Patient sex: M
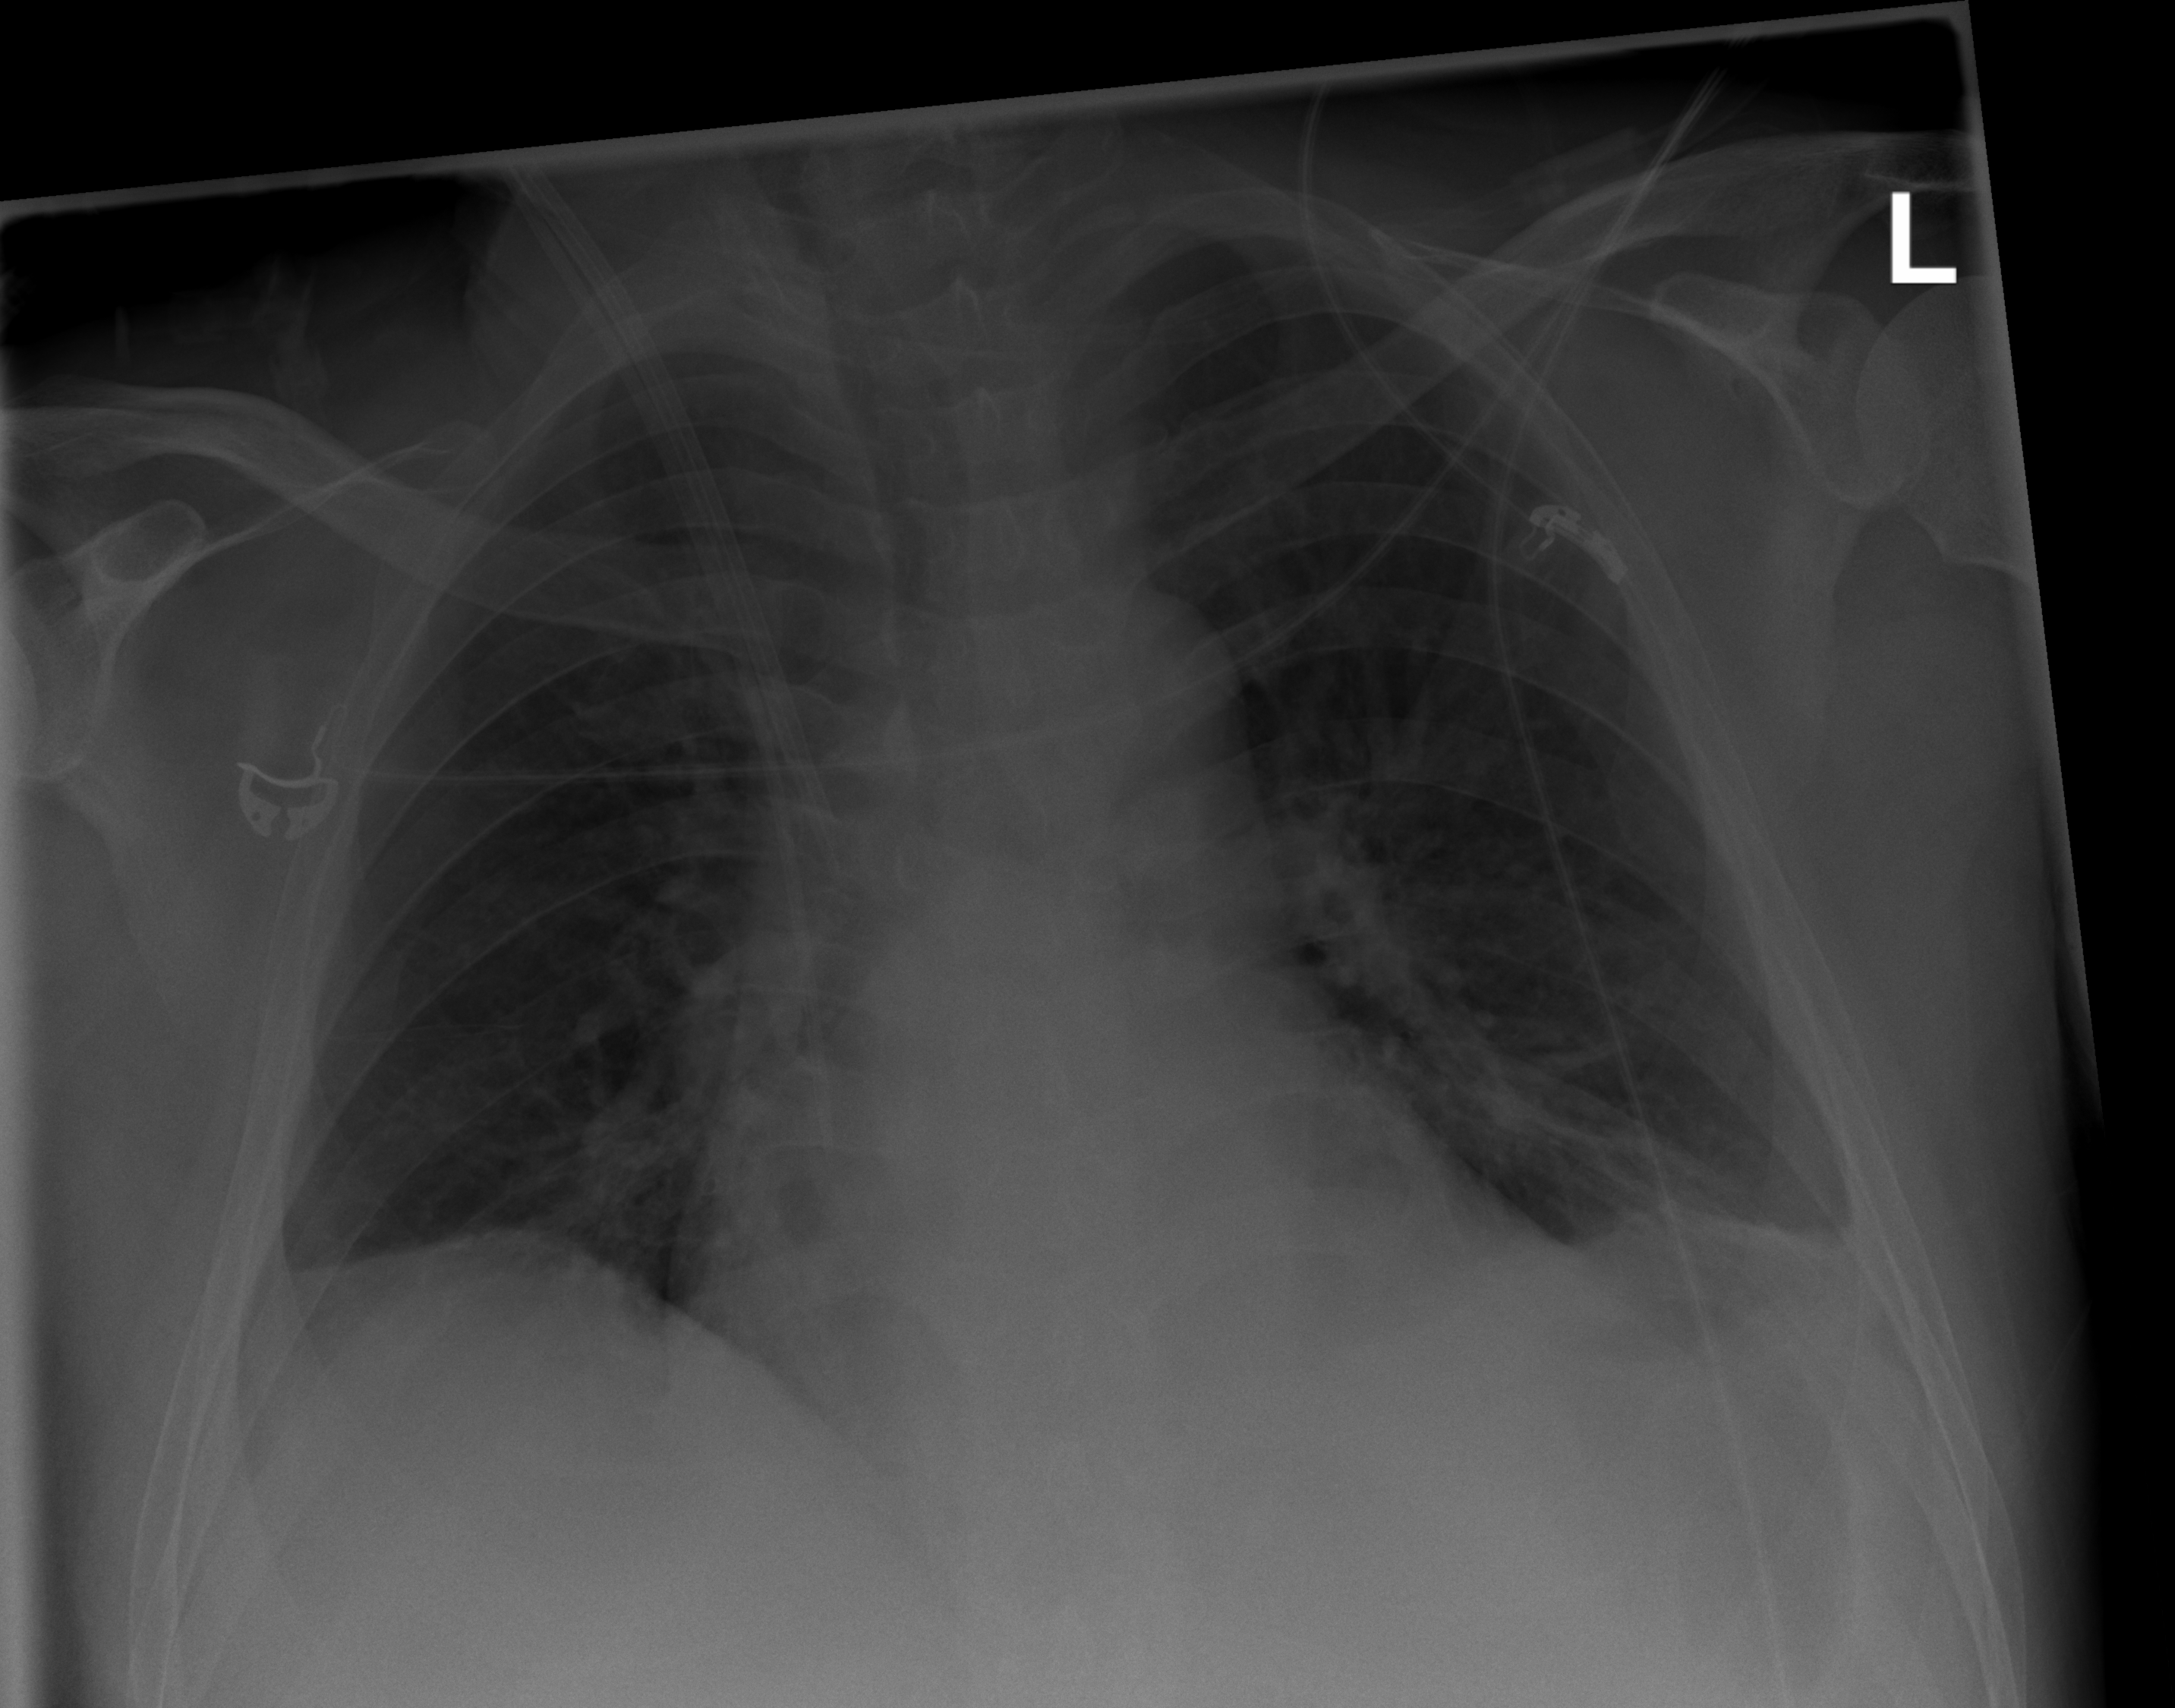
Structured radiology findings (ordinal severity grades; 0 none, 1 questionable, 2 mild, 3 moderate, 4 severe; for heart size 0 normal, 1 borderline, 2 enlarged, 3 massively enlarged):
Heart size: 2
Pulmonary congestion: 0
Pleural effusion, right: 0
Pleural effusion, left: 2
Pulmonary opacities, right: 0
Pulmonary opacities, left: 0
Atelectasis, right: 0
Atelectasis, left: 2